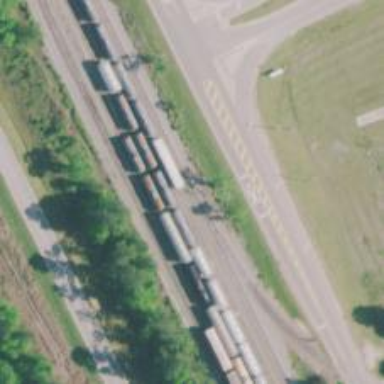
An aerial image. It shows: Railway spur junction.